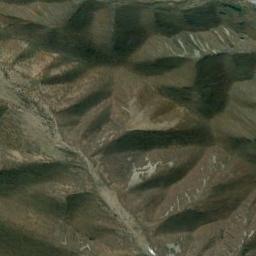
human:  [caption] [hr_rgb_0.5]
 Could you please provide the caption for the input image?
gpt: There is a yellow bare field on this mountain .

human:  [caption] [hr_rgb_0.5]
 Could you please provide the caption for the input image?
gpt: The mountain is full of brown soil with some green plants .

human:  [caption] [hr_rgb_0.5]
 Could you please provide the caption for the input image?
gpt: The folded mountain consists of some ridges and valleys .

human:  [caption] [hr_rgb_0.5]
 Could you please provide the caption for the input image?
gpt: There is the mountain of uneven .

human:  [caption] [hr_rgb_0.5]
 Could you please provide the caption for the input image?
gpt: There are some ridges on the brown mountain .